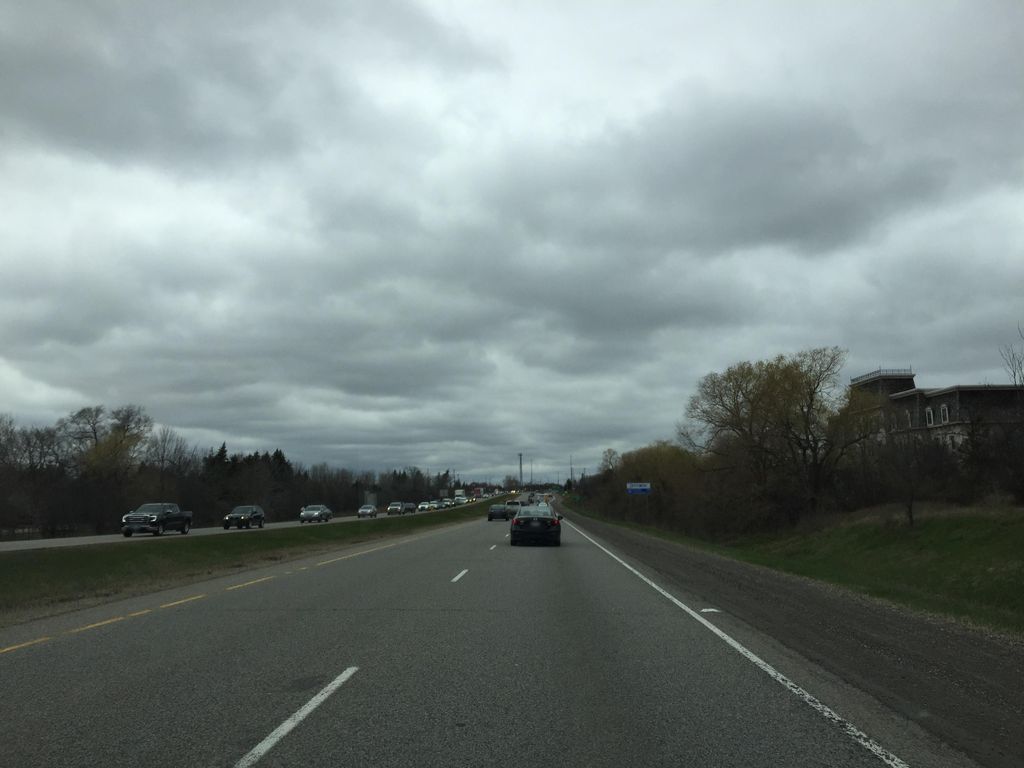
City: kitchener-waterloo